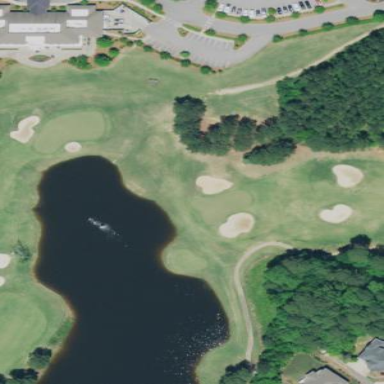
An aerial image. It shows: Area of rough grass used for golf.